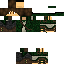
A female human skin with dark skin, wearing brown long hair dressed in a green hoodie and brown pants, featuring a closed mouth.